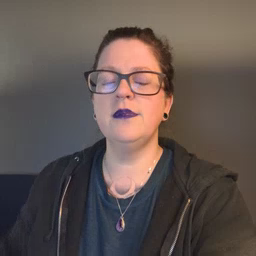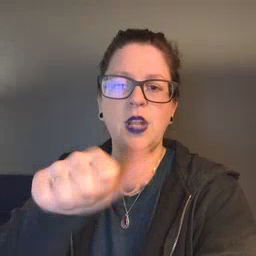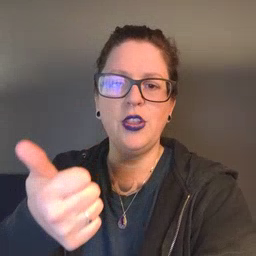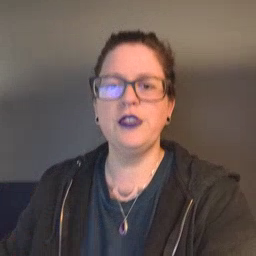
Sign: another